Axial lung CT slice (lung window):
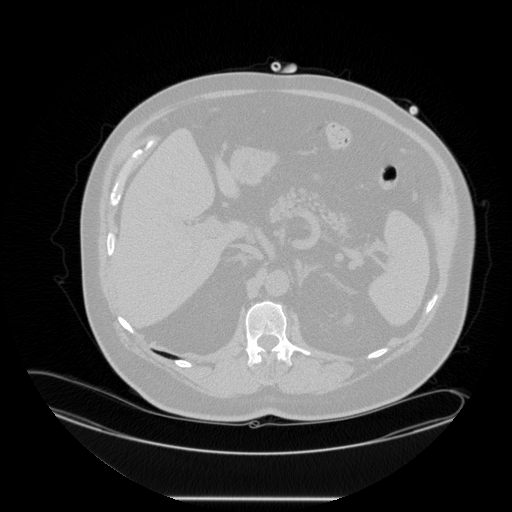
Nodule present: no